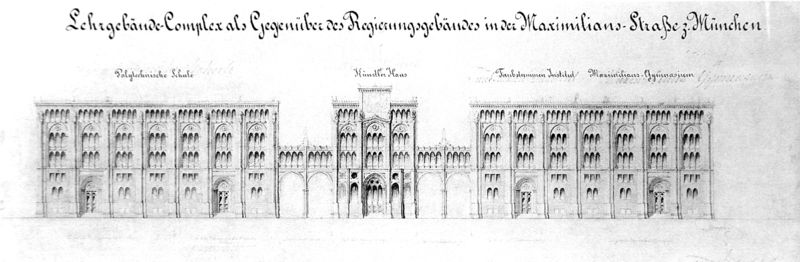
Titel: Maximiliansforum in München, Maximilianstraße - Entwurf zur Bebauung der Südseite
Künstler: Friedrich Bürklein
Standort: München
Institution: Stadtmuseum, Graphische Sammlung
Schlagwörter: dunkel, feder, schatten, weiß, fenster, grau, hell, licht, pfeiler, schwarz, skizze, säulen, tür, zeichnung, dach, gebäude, haus, architektur, häuser, brüstung, front, frontal, gotik, turm, schrift, papier, ansicht, bogen, fassade, türen, schule, giebel, grafik, querformat, symmetrie, tor, galerie, bögen, eingang, nische, loggia, bayern, türme, münchen, torbogen, druck, schwarzweiss, stich, text, beschriftung, überschrift, entwurf, arkaden, portal, tore, mittel, gesims, frontalansicht, risalit, spitzbogen, spitzbögen, rundbögen, frontansicht, plan, stockwerke, querschnitt, bau, der, parallelen, lisenen, maßwerk, aufriss, bauzeichnung, geschoße, mittelbau, fensterbögen, torbögen, lisene, längsschnitt, erdgeschoss, komplex, flügelbauten, seitenteile, maximilianstraße, bürklein, landtag, neogotik, maximilianeum, neugotisch, universität, rundbogenfries, neogotisch, baukunst, maximiliansstrasse, als gegenüber, compartimente, complex, des, eingangsbereich, gymnasium, leergebäude, lehrgebäude, polytechnische, regierungsgebäude, regierungsgebäudes, rhytmus, taktung, taubstummeninstitut, museum für völkerkunde, tü, dac, maximianstraße, polytechnische schule